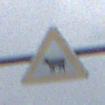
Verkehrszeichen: ViehtriebRechts
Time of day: MorningAfternoon
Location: Outdoor (RoadRail)
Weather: PartlyCloudy
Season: NotSpecified
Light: Natural